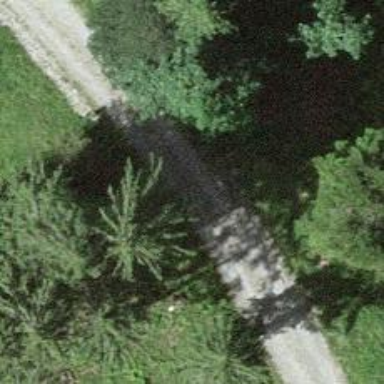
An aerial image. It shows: Gravel track with grade2 quality.